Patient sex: M
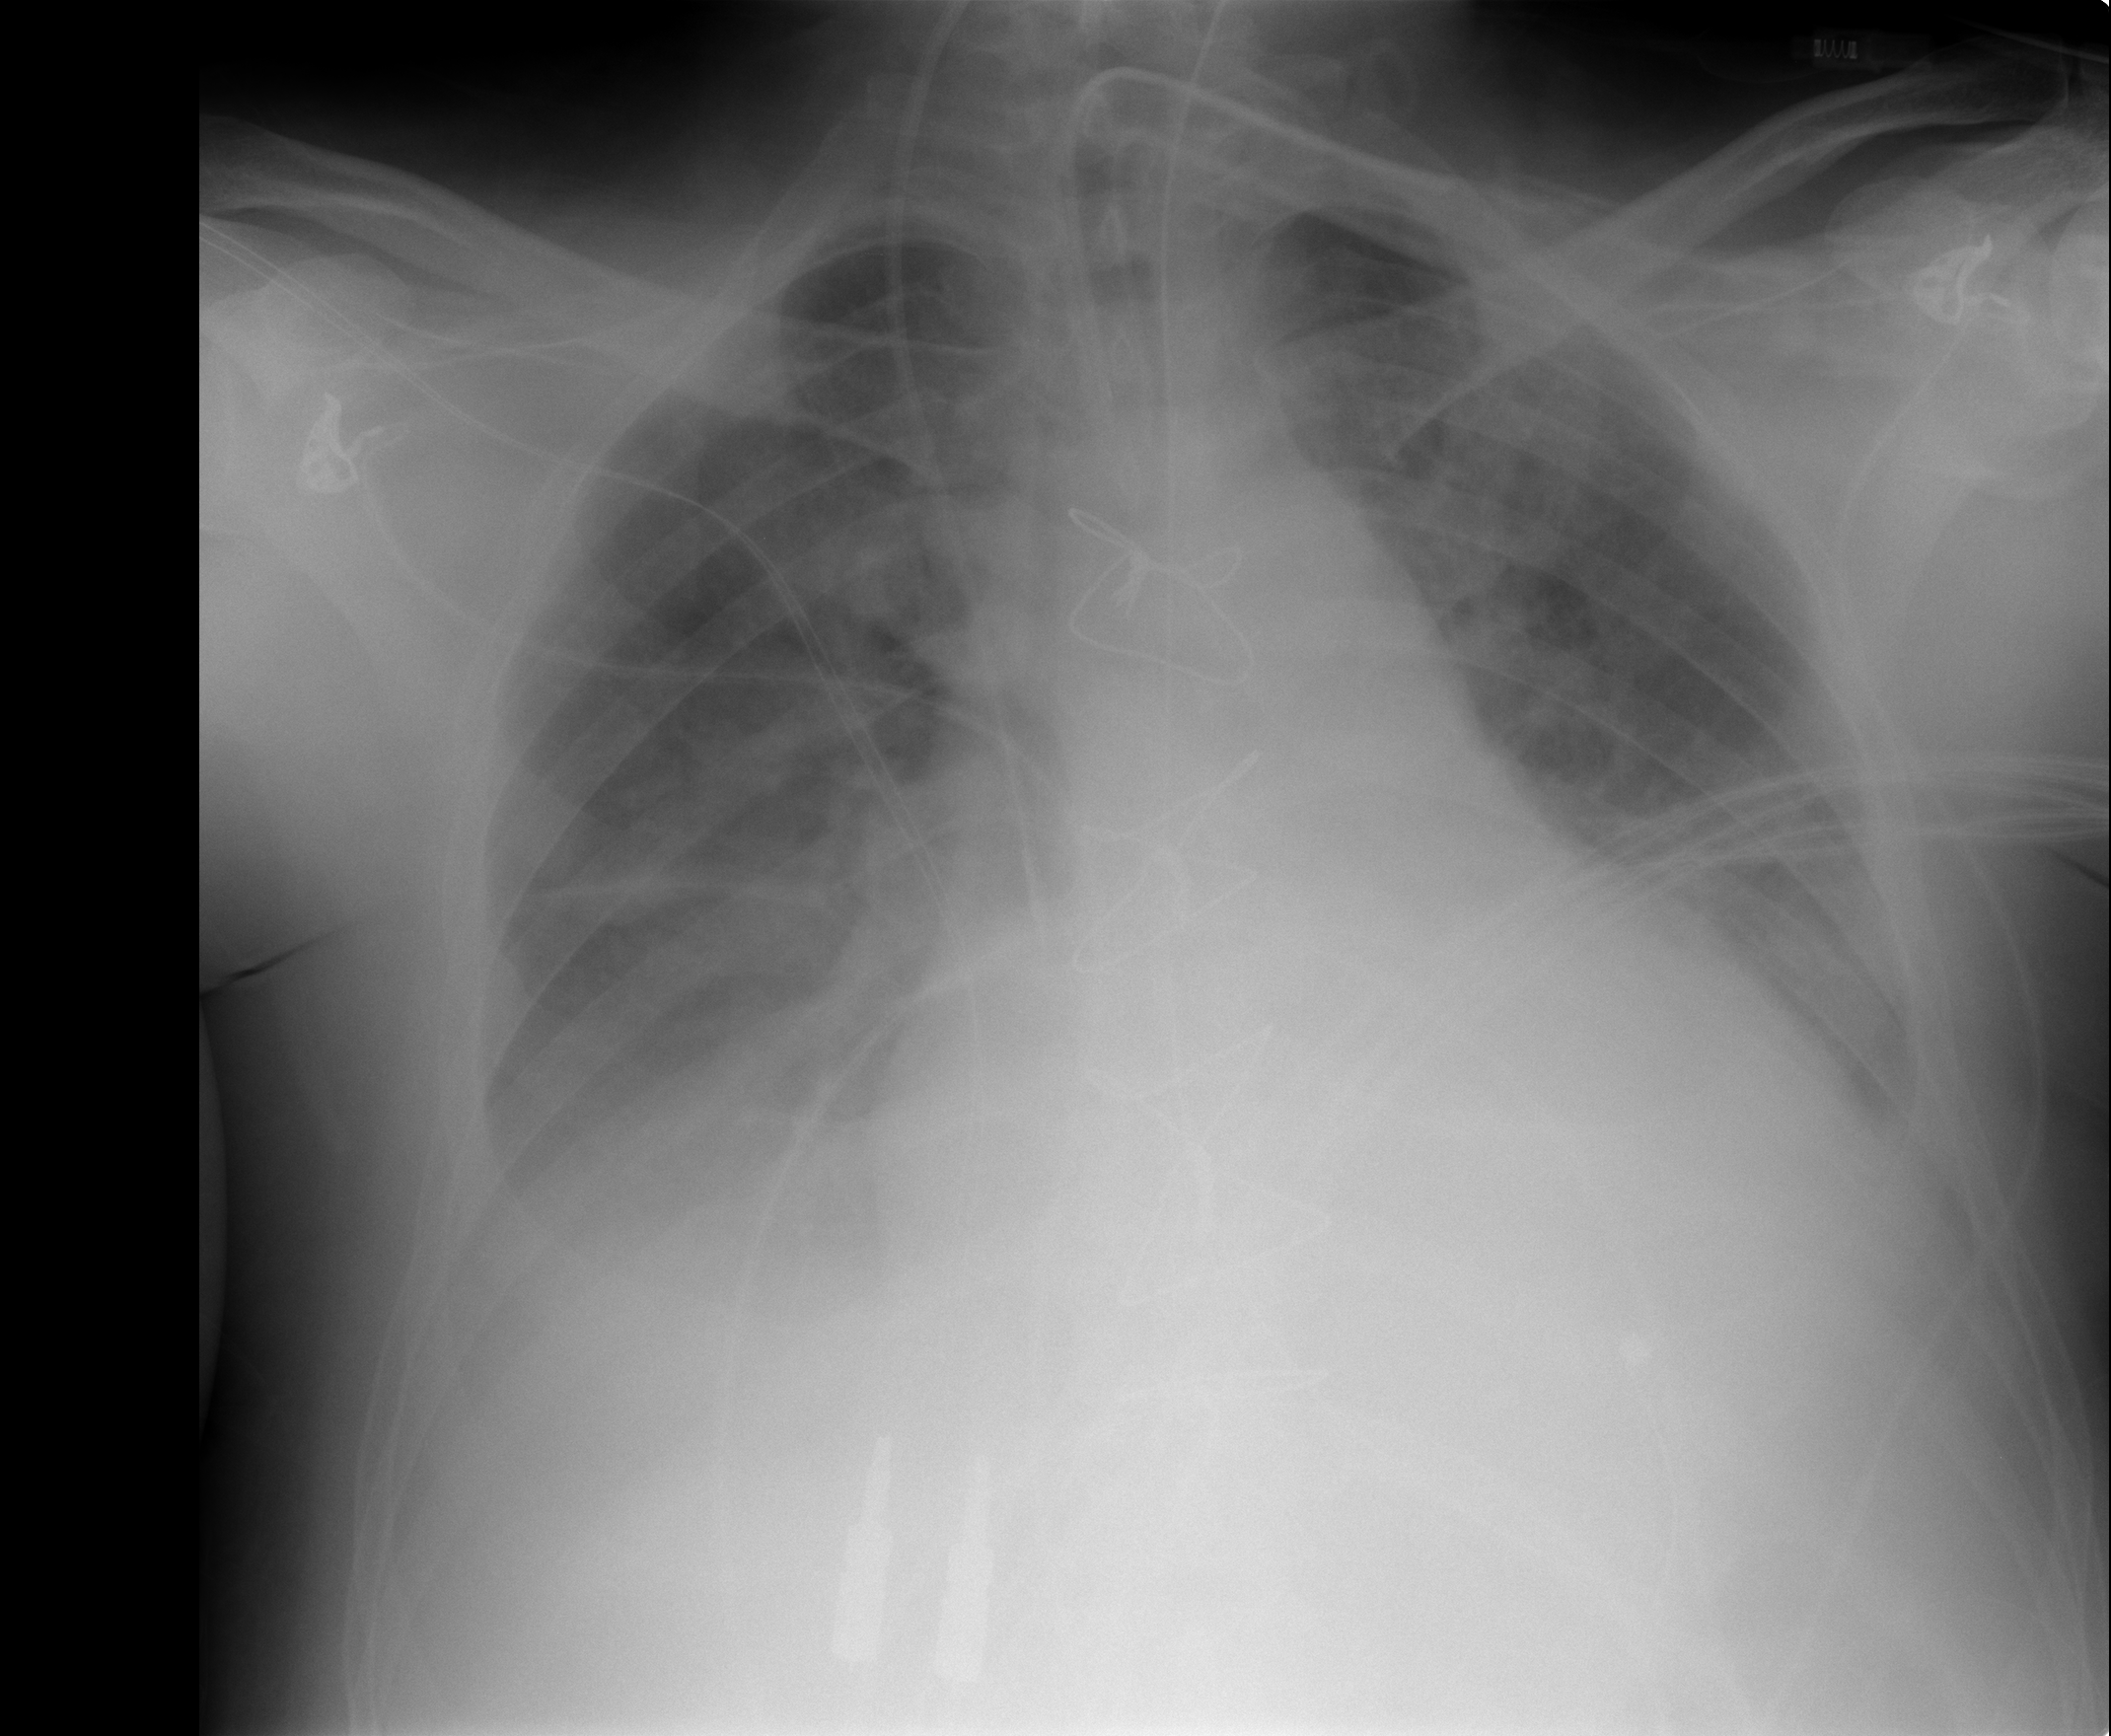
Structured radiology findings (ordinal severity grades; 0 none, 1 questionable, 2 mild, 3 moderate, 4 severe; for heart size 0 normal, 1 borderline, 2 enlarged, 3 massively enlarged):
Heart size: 2
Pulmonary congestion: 2
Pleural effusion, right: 2
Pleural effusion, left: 2
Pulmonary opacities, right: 2
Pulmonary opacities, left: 2
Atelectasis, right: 2
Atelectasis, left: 2